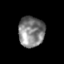
Tissue: skin
Cell type: Epithelial cells
Senescence score: 0.2835
Nuclear area (px): 774
Mean DAPI intensity: 128.796